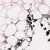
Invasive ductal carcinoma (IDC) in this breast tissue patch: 0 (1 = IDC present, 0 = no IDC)